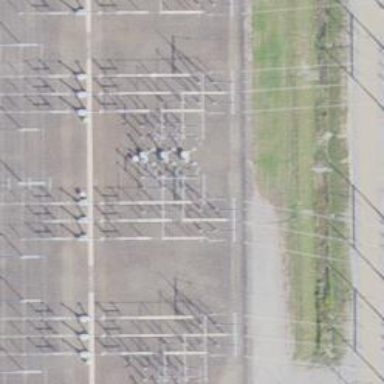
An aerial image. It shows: Switch used for power control.